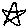
Label: star